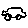
Label: car